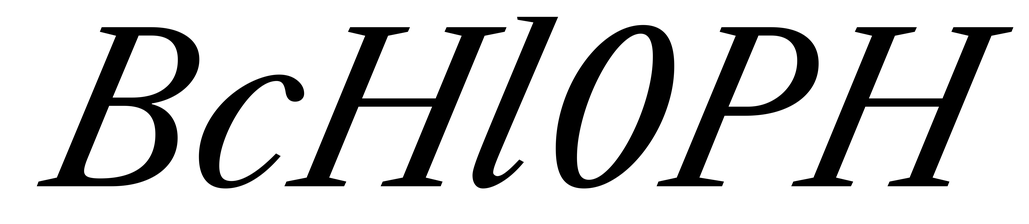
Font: LibreCaslonText-Italic_Italic